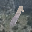
Label: 1